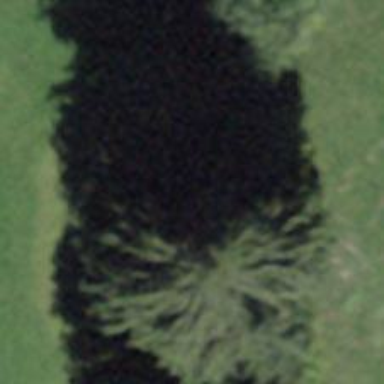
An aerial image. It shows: Row of trees in natural setting.